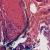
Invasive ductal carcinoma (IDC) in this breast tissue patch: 0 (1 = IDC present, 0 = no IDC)